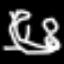
Label: angel